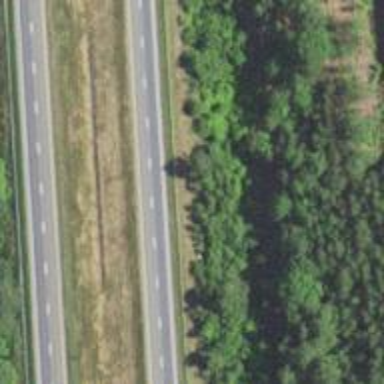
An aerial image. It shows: Motorway.